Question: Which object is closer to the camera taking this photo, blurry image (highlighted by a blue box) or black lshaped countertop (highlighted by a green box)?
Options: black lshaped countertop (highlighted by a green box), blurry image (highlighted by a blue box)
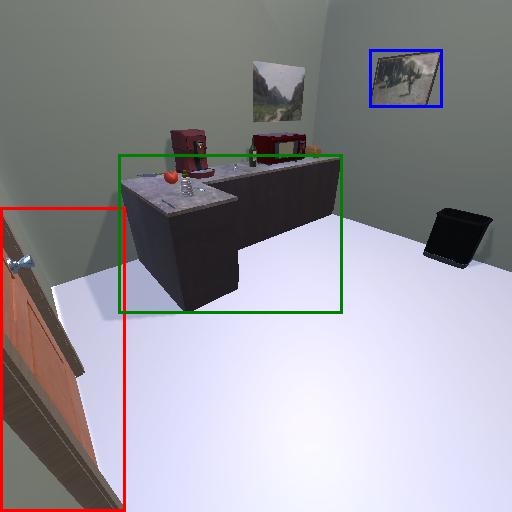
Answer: black lshaped countertop (highlighted by a green box)